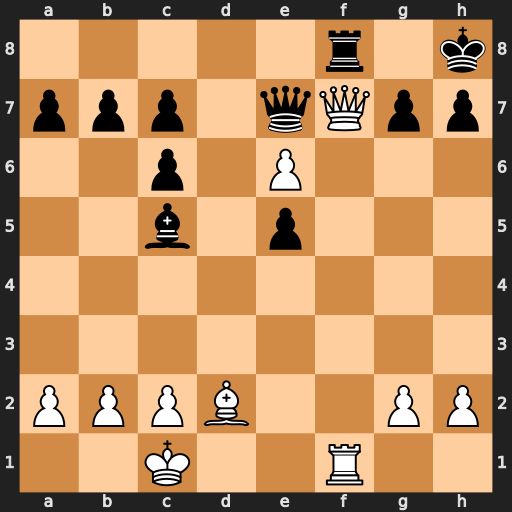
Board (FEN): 5r1k/ppp1qQpp/2p1P3/2b1p3/8/8/PPPB2PP/2K2R2
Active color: w
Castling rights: -
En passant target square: -
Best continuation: Qxf8+ Qxf8 Rxf8+ Bxf8 Bg5 Kg8 e7 Bxe7 Bxe7